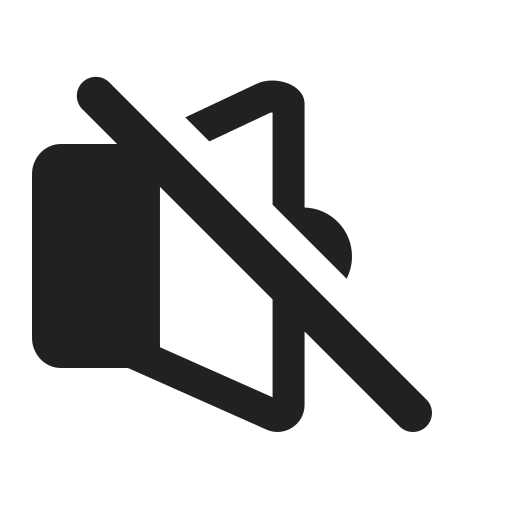
muted speaker high contrast